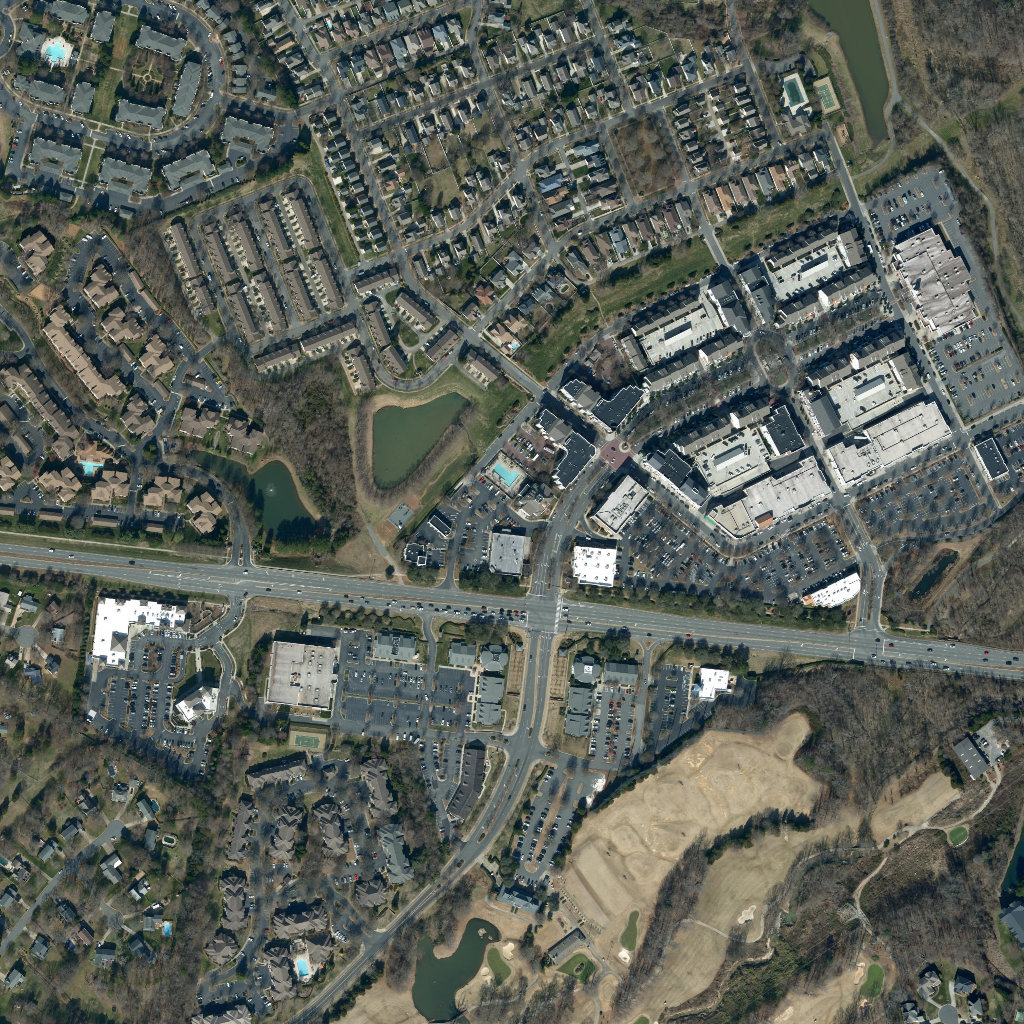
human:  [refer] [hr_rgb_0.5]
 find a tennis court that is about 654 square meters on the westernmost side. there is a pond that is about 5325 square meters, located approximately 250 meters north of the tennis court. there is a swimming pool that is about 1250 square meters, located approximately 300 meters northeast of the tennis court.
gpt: <box>[[27, 71, 31, 73, 0]]</box>

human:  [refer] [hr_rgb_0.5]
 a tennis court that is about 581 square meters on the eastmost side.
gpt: <box>[[79, 7, 82, 11, 0]]</box>